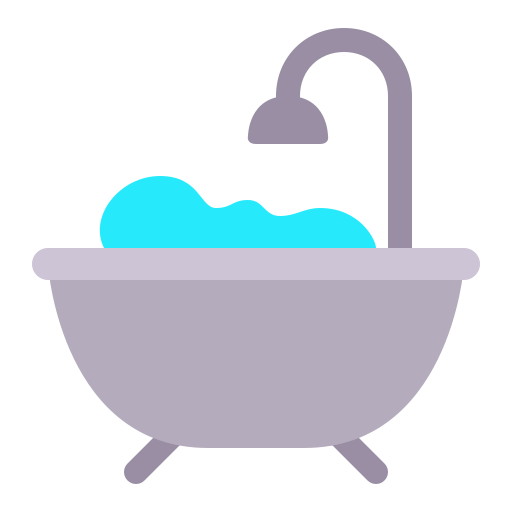
bathtub flat